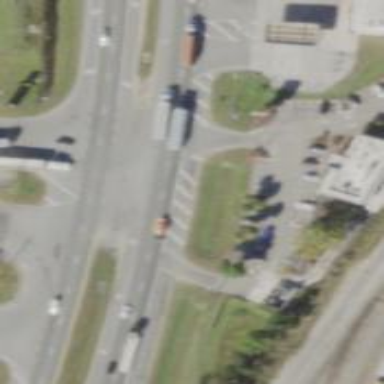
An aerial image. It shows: Trunk link highway.